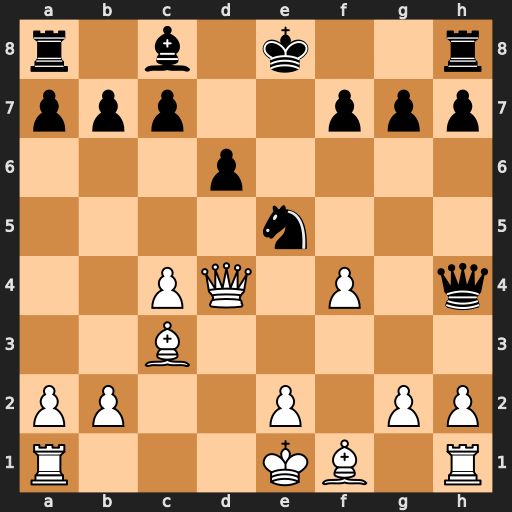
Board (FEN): r1b1k2r/ppp2ppp/3p4/4n3/2PQ1P1q/2B5/PP2P1PP/R3KB1R
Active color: w
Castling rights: KQkq
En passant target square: -
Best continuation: g3 Qe7 fxe5